Aerial crown-view tile of a tropical tree (Barro Colorado Island, Panama), acquired 20250124:
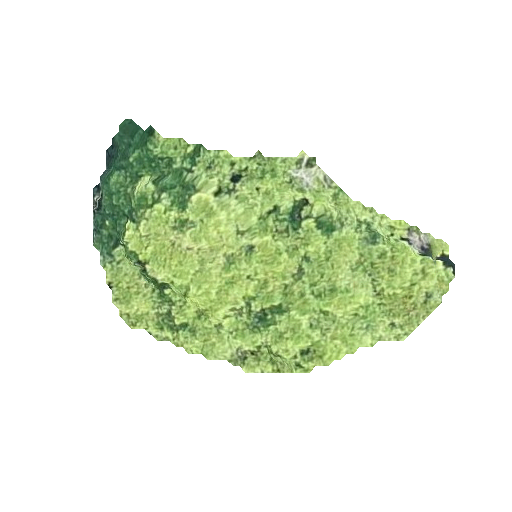
Species: Terminalia amazonia
GBIF accepted scientific name: Terminalia amazonica
Crown area: 90.573 m²